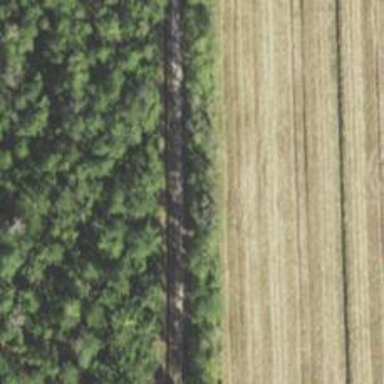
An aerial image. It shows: Row of trees in natural setting.